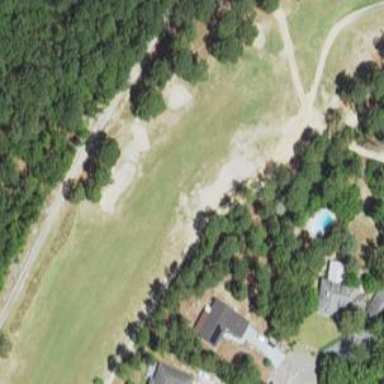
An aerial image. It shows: View of golf hole.